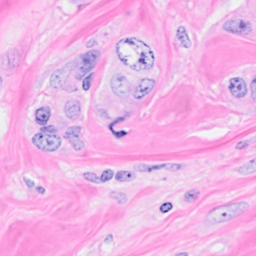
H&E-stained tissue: Breast